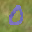
Label: 0